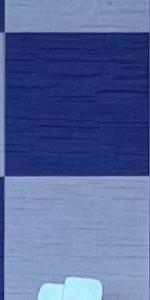
Label: Empty